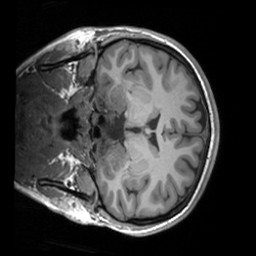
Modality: T1w
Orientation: coronal
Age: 21
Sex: female
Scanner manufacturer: siemens
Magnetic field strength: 3 T
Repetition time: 1.9 s
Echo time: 0.00226 s